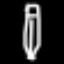
Label: pencil